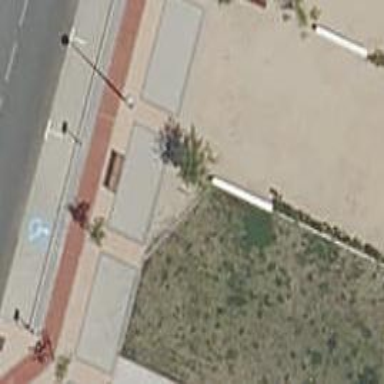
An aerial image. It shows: Bicycle parking area with stands on the ground.